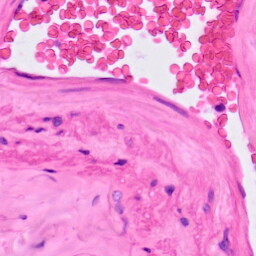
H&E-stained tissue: Lung